Field crop: maize
Growth stage: 2
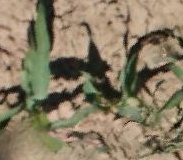
Species: maize